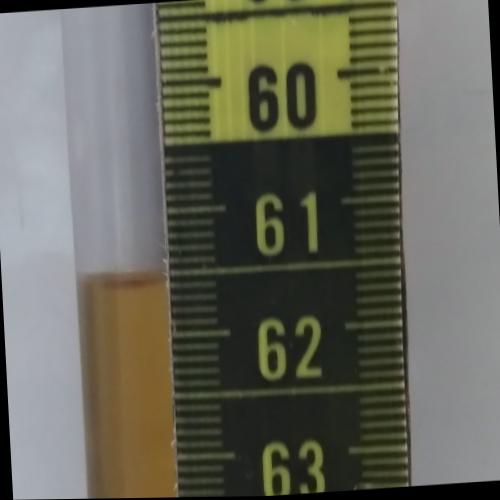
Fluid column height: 61.6 cm